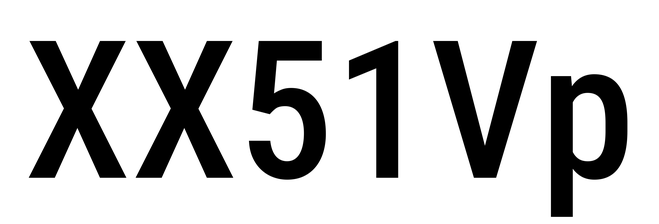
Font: Roboto_Condensed_Medium